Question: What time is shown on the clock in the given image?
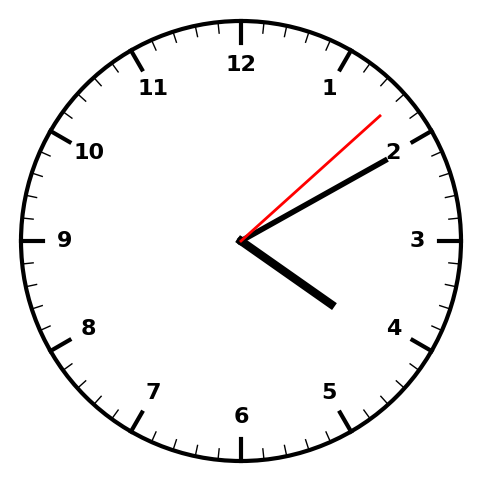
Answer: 04:10:08